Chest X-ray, AP view. Patient: 56 years old, sex M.
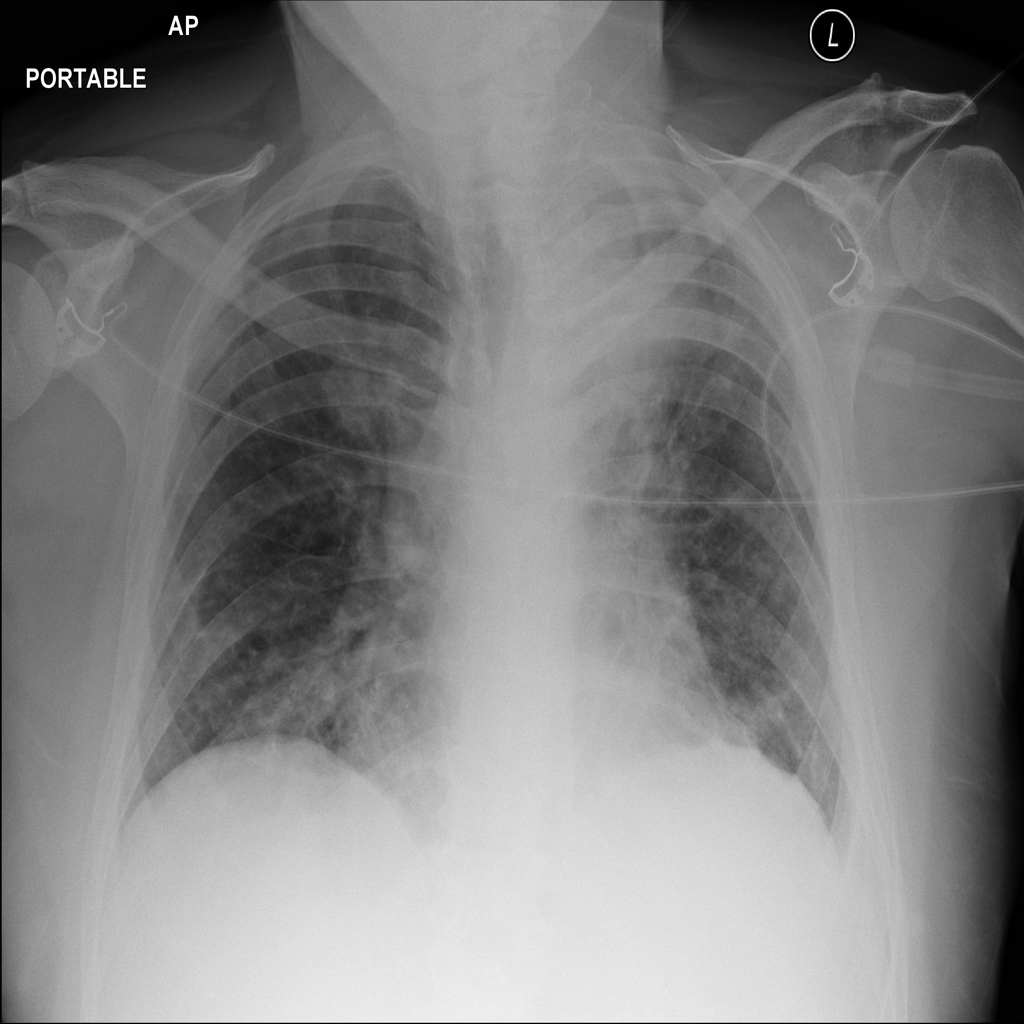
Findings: Mass, Nodule